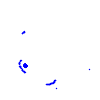
Particle: pion